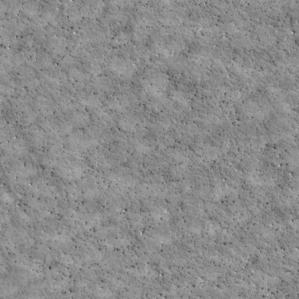
Label: non_frost